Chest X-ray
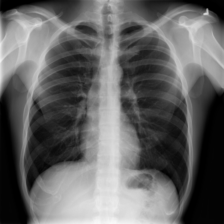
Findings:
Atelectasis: negative
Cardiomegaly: negative
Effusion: negative
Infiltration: negative
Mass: negative
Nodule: negative
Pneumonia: negative
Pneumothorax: negative
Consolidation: negative
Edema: negative
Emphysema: negative
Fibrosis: negative
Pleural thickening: negative
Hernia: negative